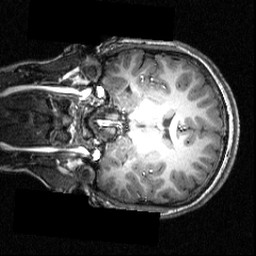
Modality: T1w
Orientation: coronal
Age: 12
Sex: female
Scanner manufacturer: siemens
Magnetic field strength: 3.951 T
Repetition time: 1.5 s
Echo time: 0.00335 s